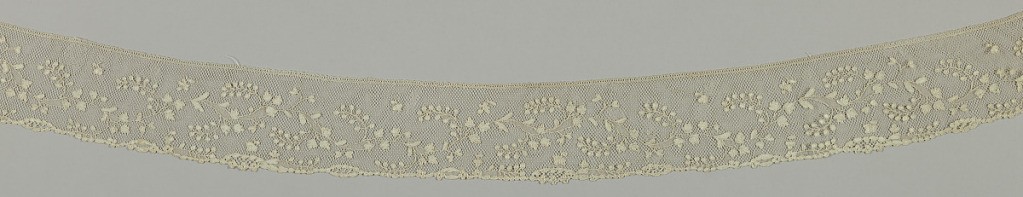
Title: Trimming
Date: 18th century
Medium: linen Technique: needle lace, six-sided reworked grounds
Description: Serpentine floral pattern.